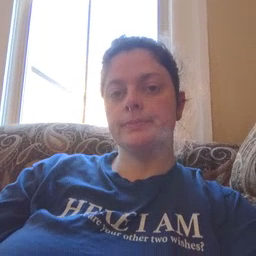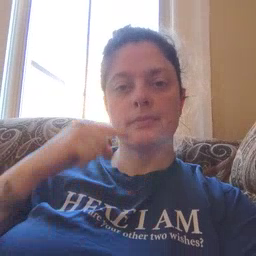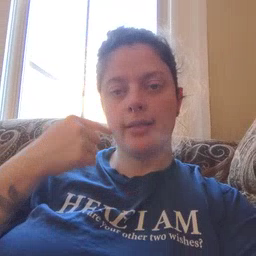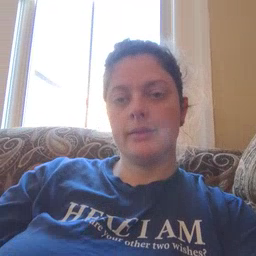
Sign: smile